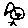
Label: bird